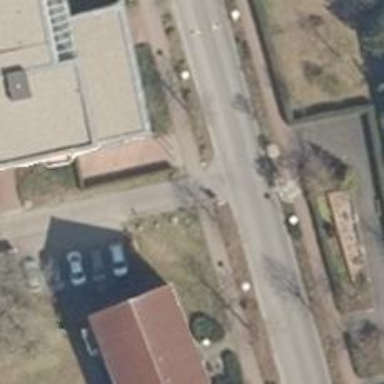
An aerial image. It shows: Footway along the road.